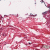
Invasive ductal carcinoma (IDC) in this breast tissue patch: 0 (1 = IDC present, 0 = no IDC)